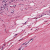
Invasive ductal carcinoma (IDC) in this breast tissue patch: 1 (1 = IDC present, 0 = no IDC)